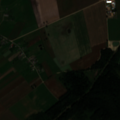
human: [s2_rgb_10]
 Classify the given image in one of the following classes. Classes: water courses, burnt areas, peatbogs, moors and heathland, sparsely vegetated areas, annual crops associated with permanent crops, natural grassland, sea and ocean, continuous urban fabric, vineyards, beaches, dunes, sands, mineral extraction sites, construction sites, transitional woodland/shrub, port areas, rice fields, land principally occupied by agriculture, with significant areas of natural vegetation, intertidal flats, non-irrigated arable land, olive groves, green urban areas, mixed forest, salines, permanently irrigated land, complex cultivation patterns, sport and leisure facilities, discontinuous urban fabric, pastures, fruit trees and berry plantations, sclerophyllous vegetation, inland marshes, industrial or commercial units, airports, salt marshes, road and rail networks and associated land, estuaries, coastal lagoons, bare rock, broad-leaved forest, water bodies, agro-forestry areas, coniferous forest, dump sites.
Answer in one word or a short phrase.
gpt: non-irrigated arable land, pastures, complex cultivation patterns, mixed forest